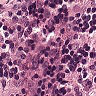
Metastatic tissue present: no